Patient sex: M
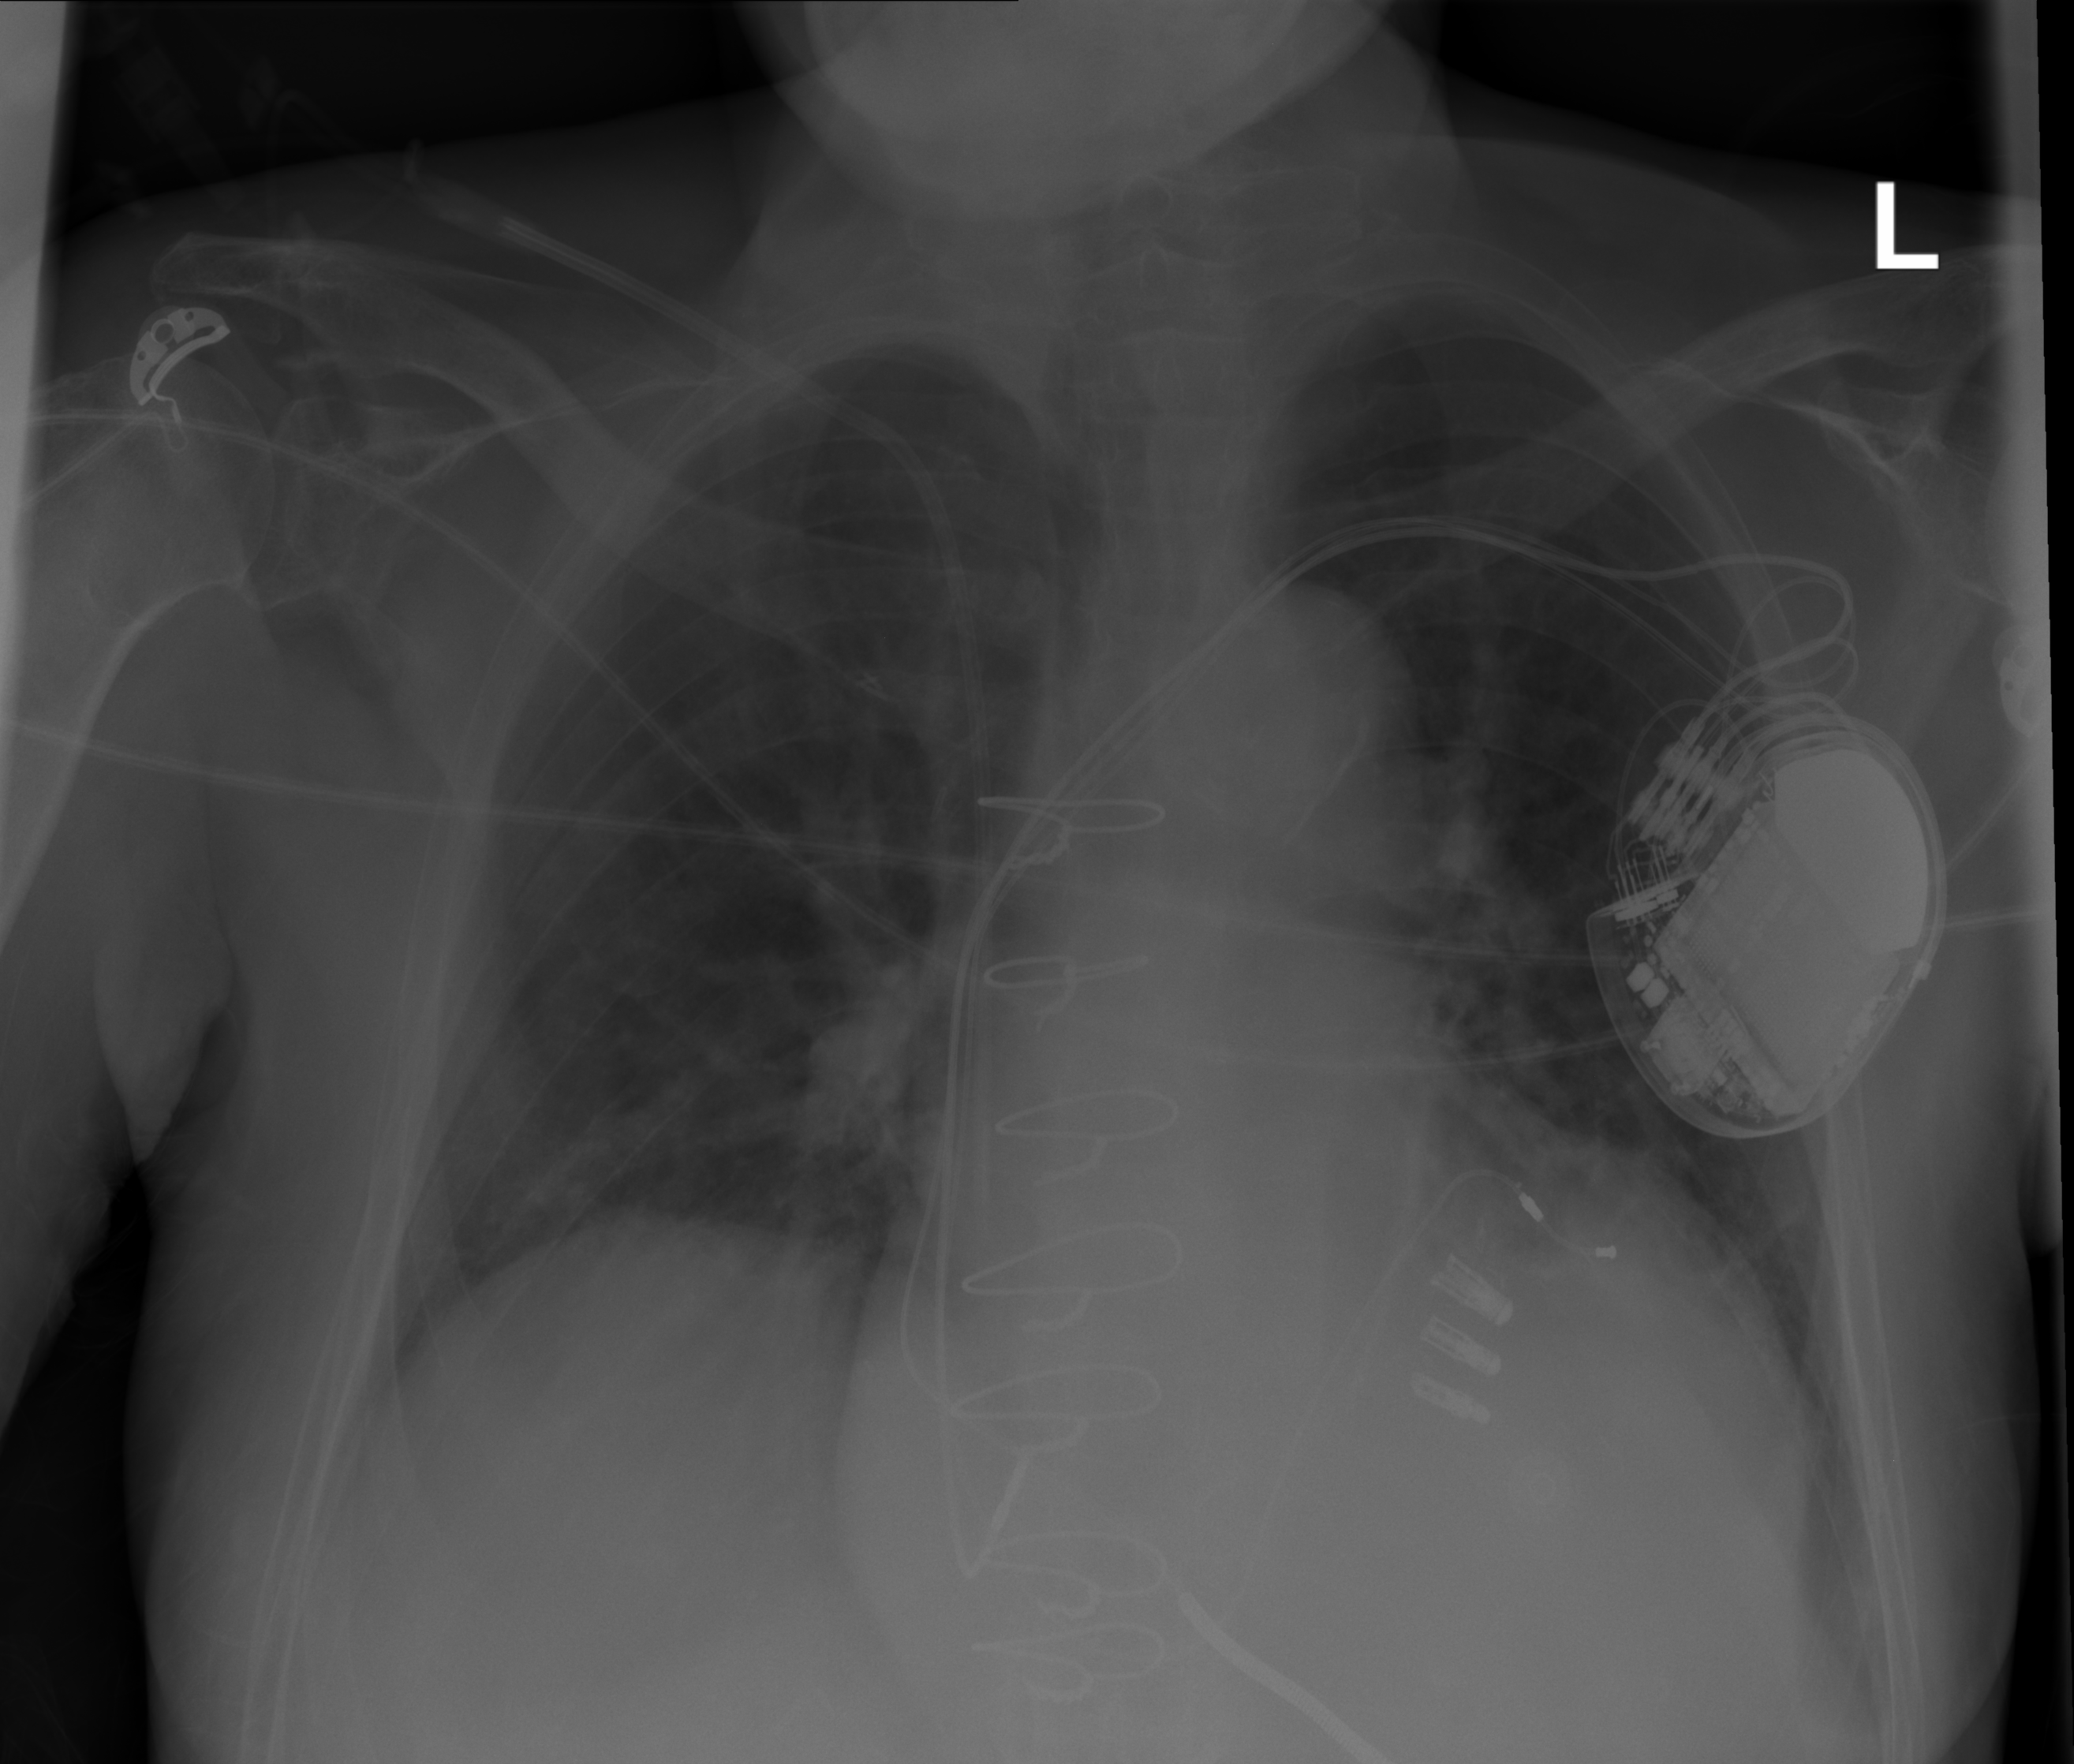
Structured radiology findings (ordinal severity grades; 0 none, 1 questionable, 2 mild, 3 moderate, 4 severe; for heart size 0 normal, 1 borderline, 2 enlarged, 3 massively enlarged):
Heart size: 2
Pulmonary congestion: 2
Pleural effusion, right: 0
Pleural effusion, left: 2
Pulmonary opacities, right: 0
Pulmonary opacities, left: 0
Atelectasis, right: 0
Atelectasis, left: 0